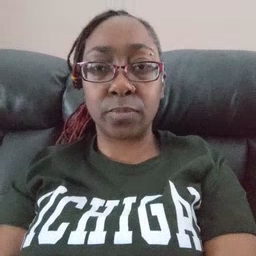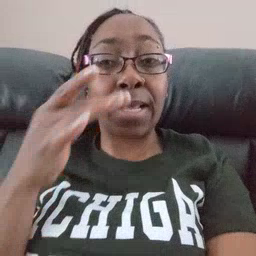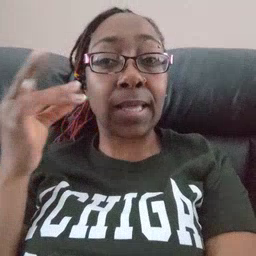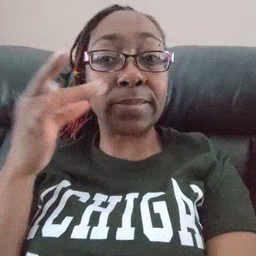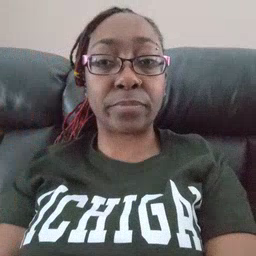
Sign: cat